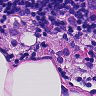
Metastatic tissue present: no